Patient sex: F
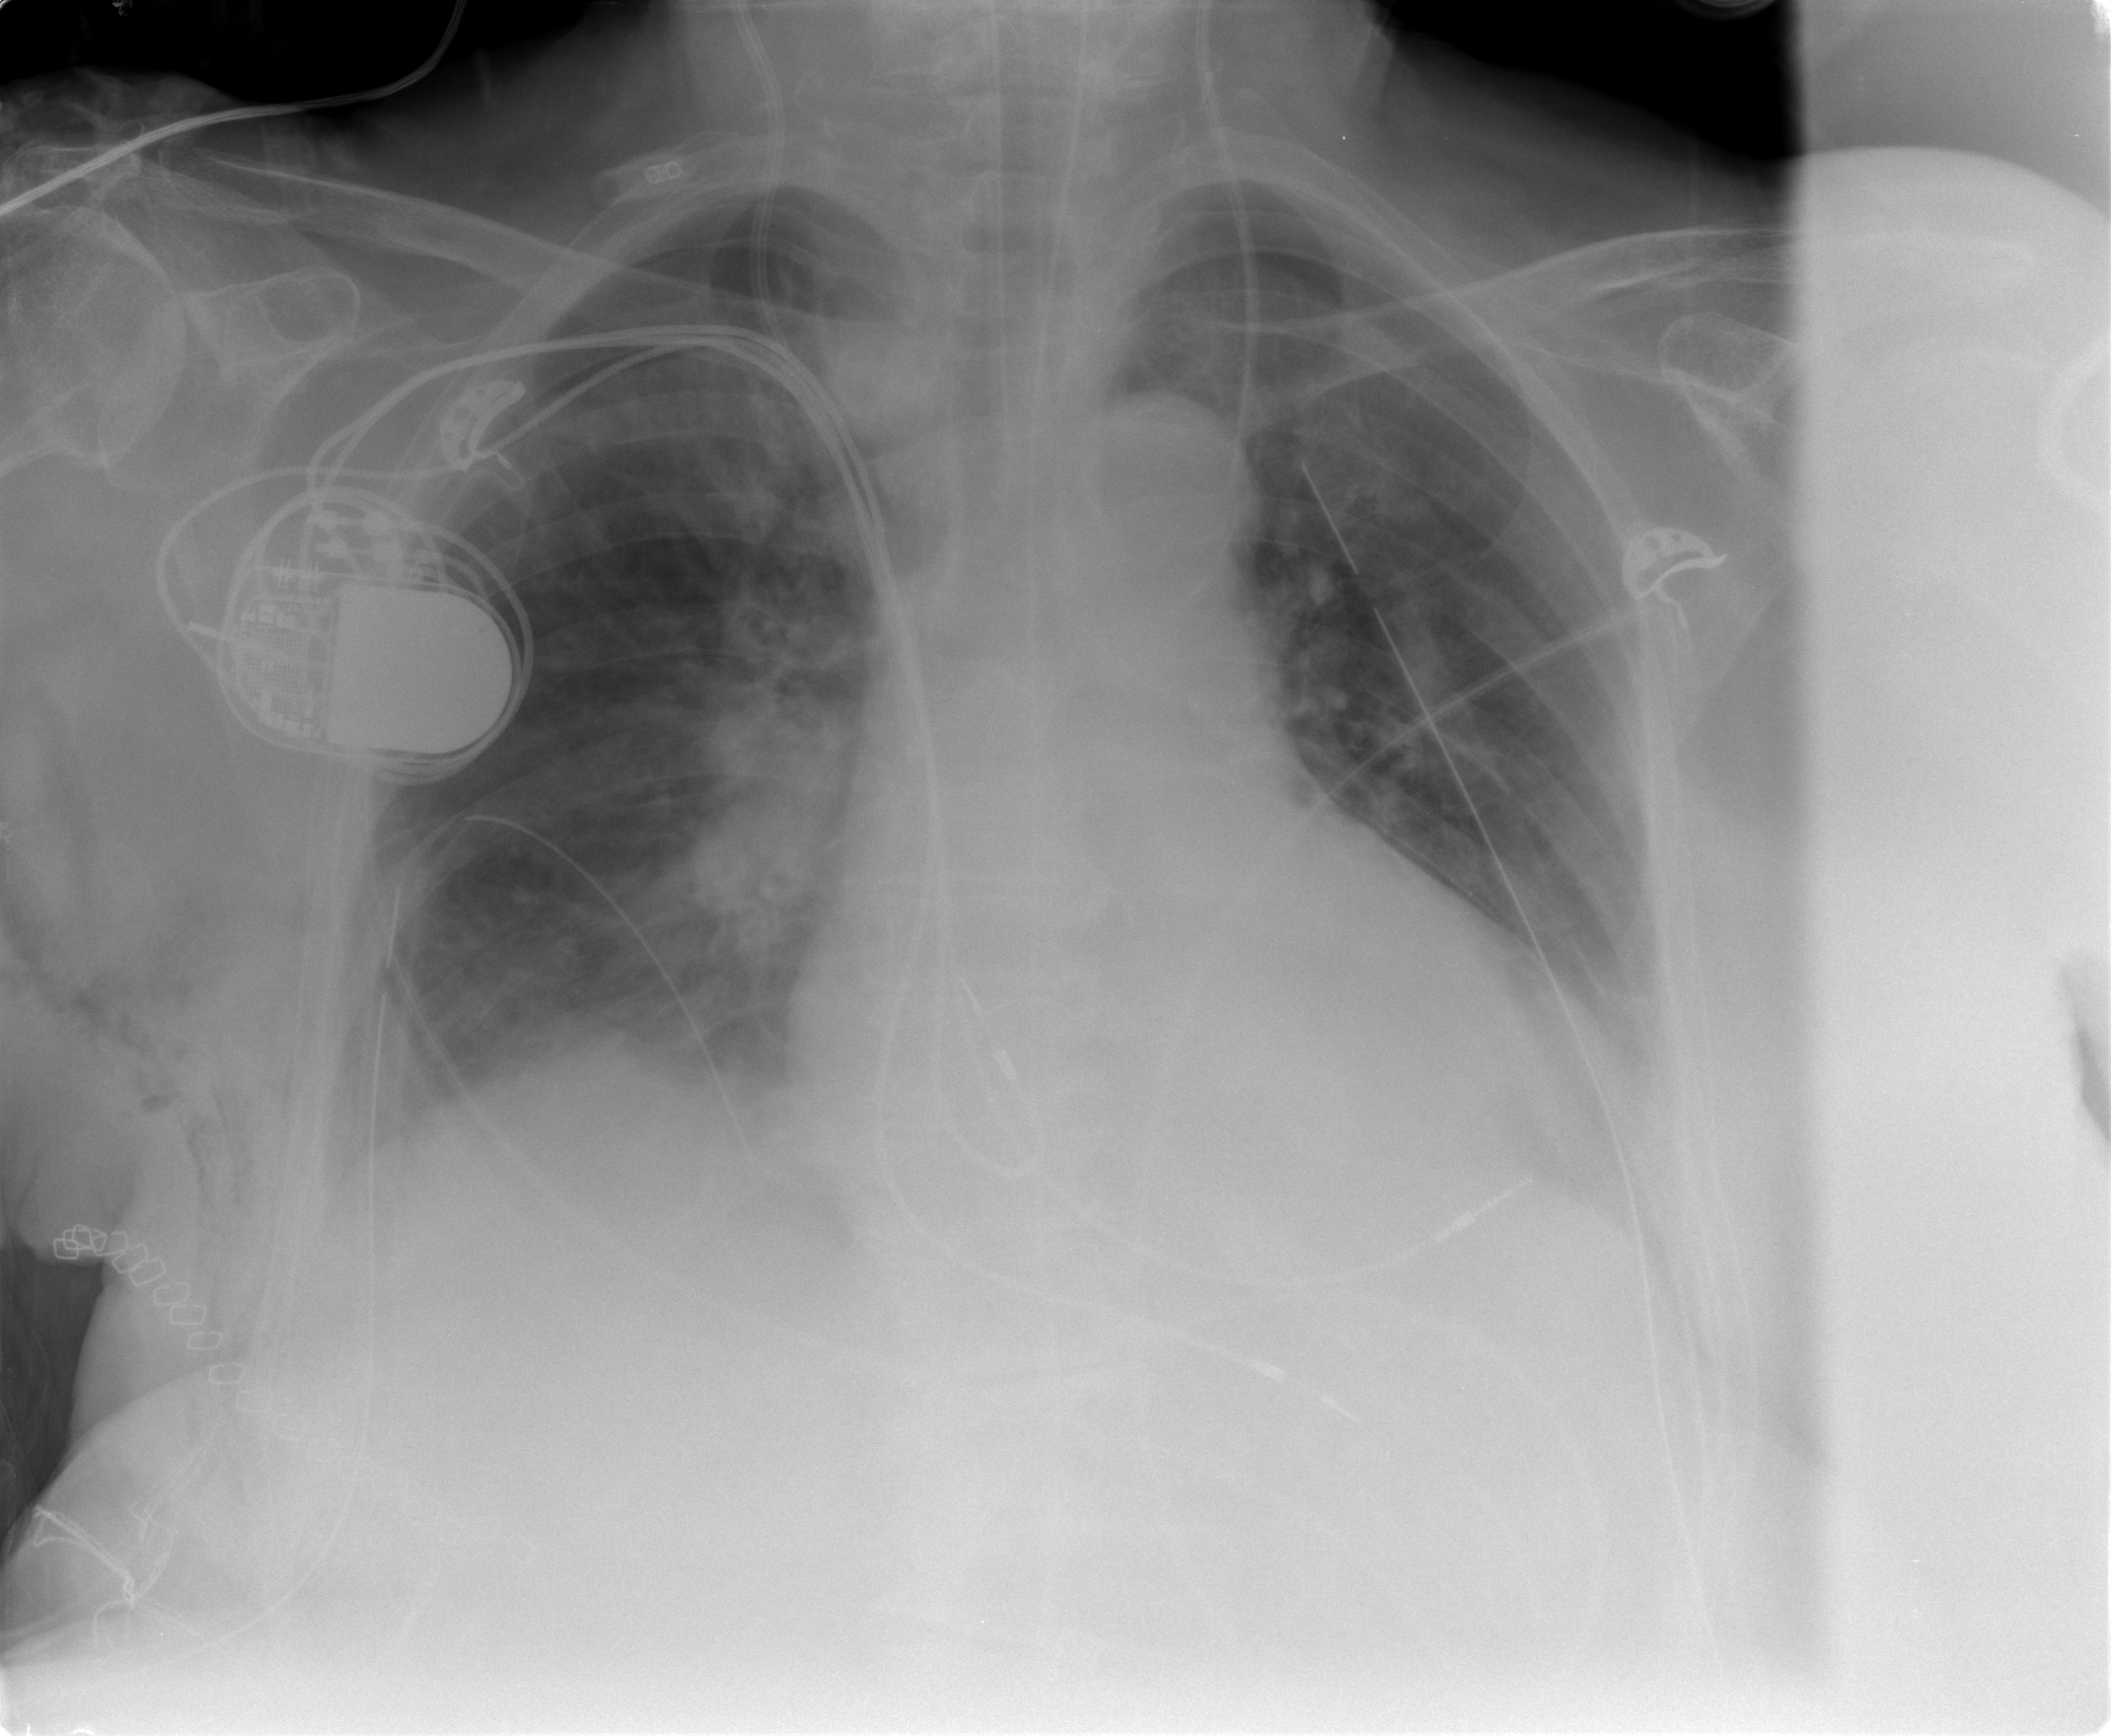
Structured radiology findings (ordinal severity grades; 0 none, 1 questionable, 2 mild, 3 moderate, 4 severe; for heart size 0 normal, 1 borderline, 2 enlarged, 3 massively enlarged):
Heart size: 2
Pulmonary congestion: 2
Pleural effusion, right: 1
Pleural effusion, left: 2
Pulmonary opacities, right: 2
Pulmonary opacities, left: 0
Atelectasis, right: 2
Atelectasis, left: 2